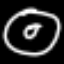
Label: donut